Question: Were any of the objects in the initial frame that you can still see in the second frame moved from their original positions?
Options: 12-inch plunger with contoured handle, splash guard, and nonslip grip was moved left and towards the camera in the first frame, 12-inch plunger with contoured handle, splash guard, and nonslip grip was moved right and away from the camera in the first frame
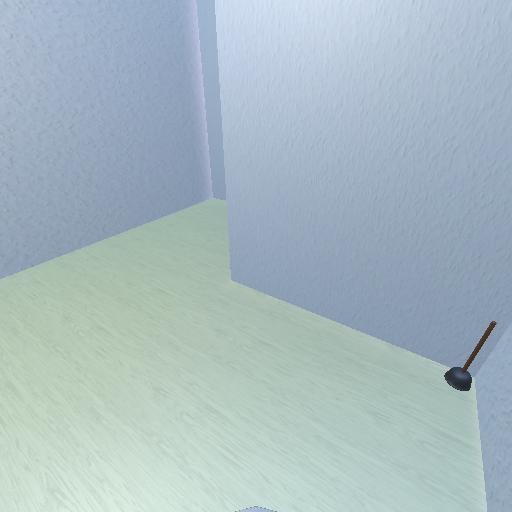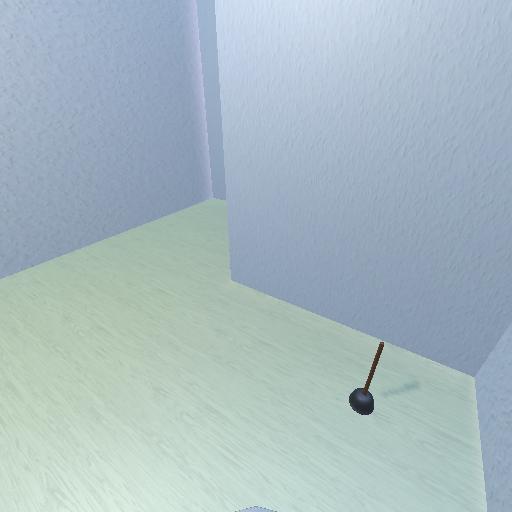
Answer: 12-inch plunger with contoured handle, splash guard, and nonslip grip was moved left and towards the camera in the first frame